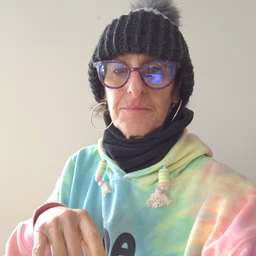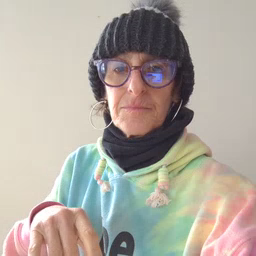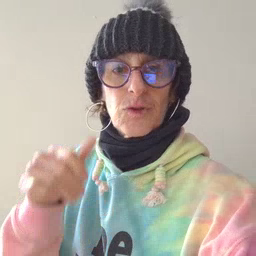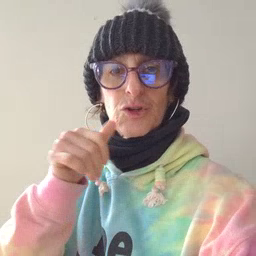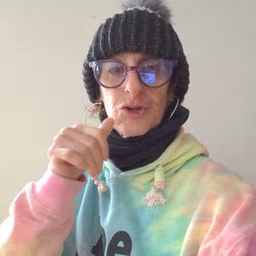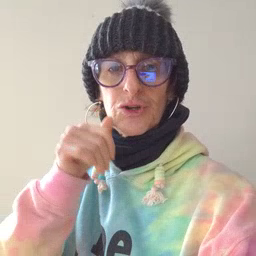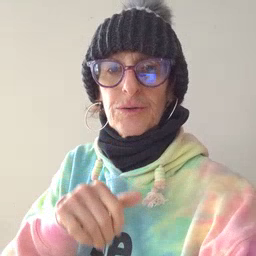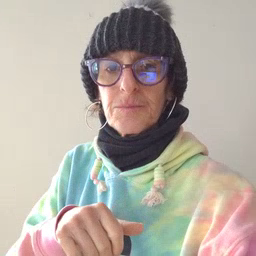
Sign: girl